An envelope spectrum derived from a bearing vibration measurement is shown; the reference markers locate BPFO, BPFI, BSF and FTF for this bearing geometry and shaft speed. Determine the bearing's health state. Answer with exactly one of: normal, inner_race, outer_race, ball.
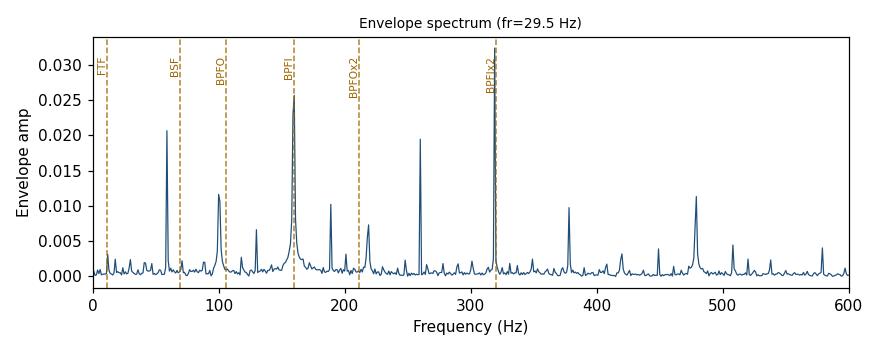
Answer: inner_race